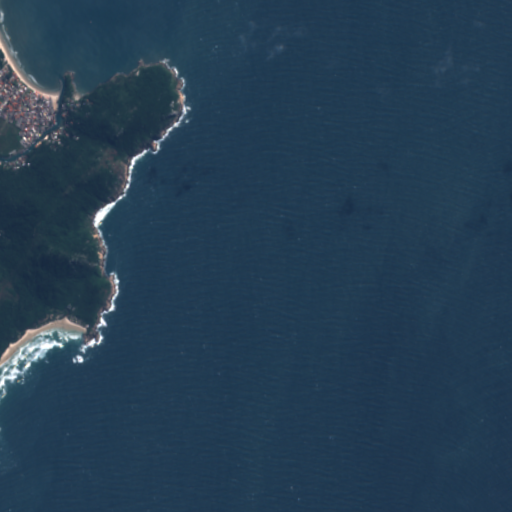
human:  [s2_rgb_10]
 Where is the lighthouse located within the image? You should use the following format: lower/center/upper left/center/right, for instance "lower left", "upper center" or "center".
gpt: The lighthouse is located in the upper left of the image.
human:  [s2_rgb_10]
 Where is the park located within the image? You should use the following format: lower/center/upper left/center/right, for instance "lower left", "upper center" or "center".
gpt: The park is located in the upper left of the image.
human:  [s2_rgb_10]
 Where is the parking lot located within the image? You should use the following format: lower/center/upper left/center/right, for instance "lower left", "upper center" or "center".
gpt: The parking lot is located in the upper left of the image.
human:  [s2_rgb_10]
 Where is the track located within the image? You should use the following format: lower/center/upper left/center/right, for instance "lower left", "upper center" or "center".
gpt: There is no track in the image.